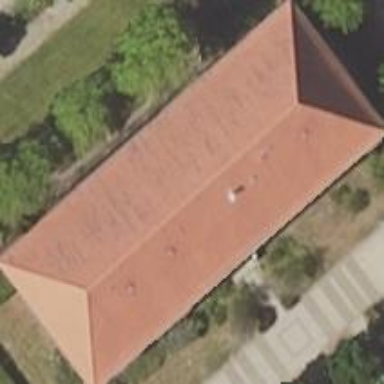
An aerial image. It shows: Office building.